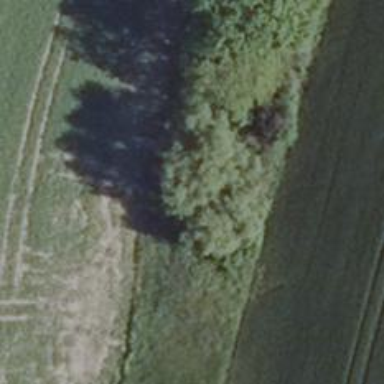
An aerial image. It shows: Row of trees in natural setting.